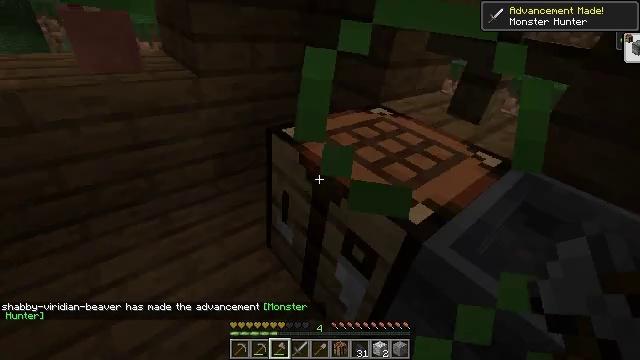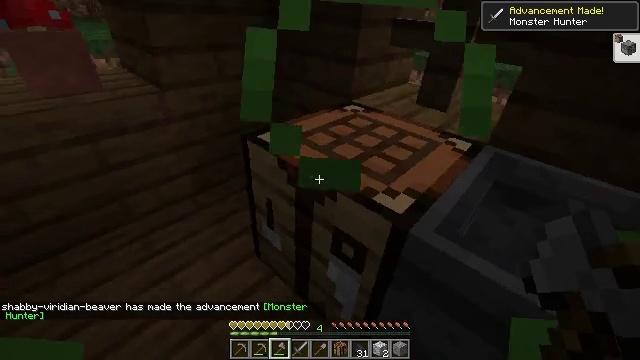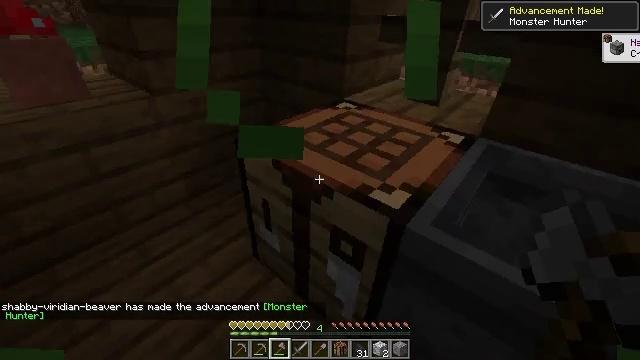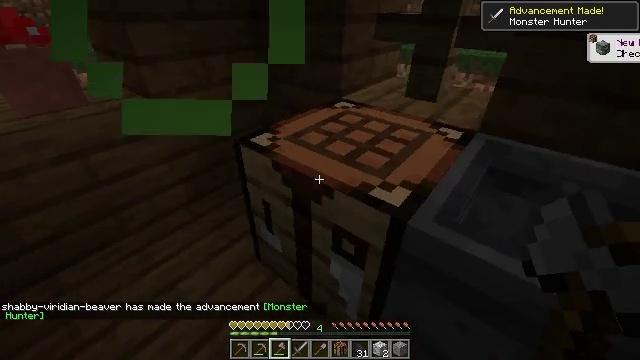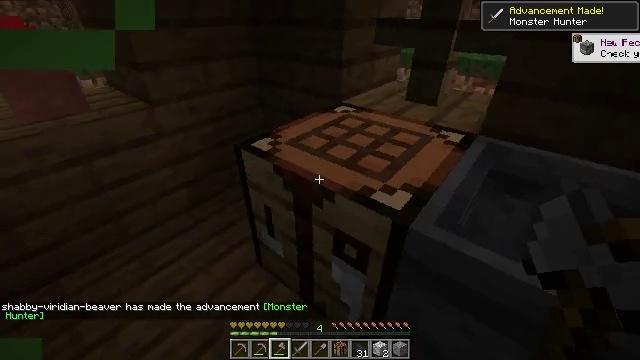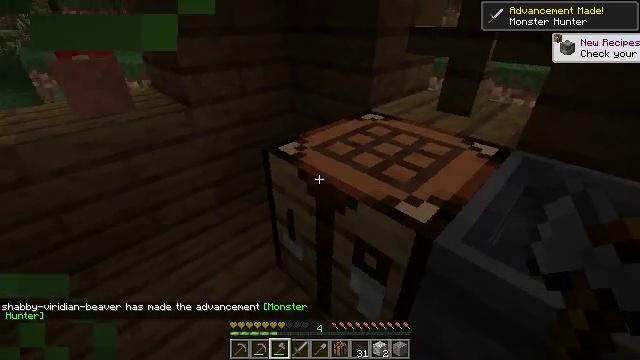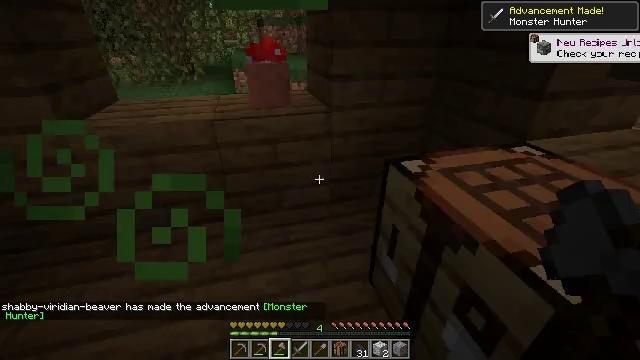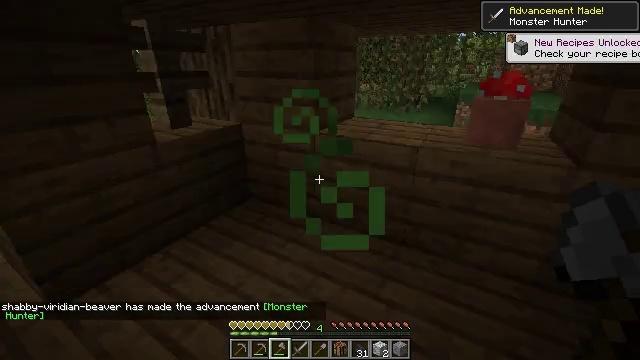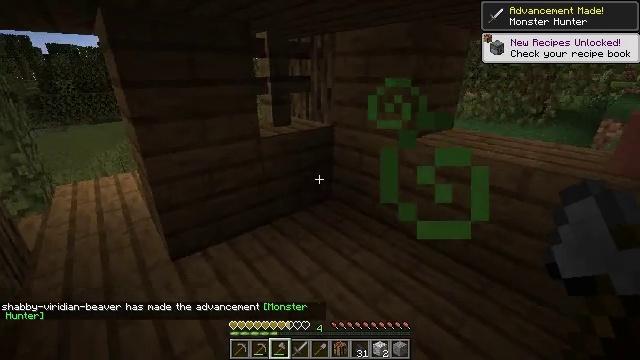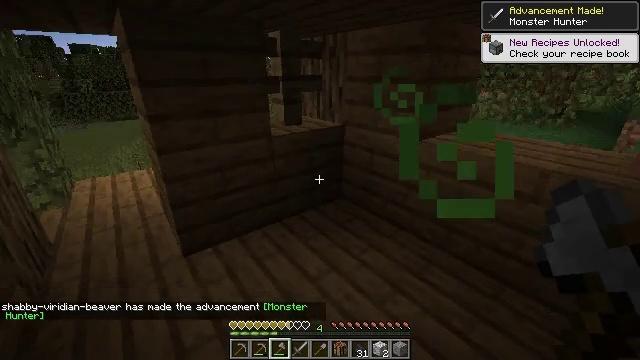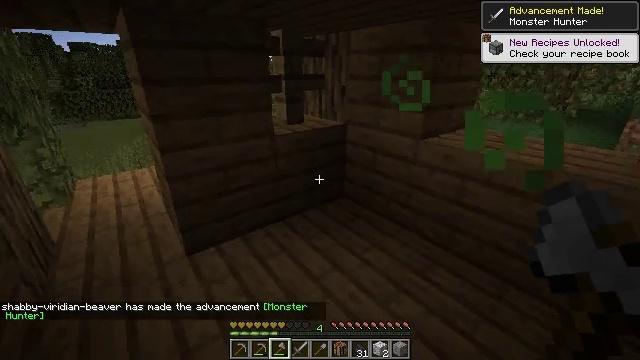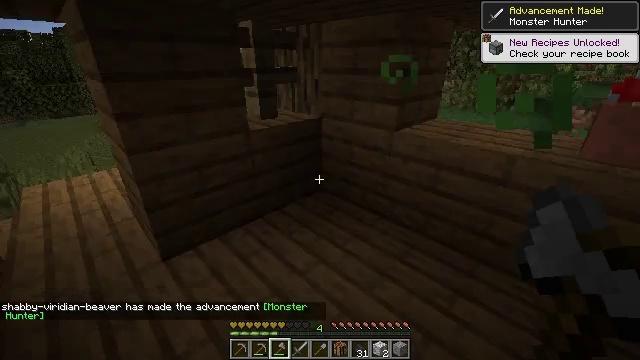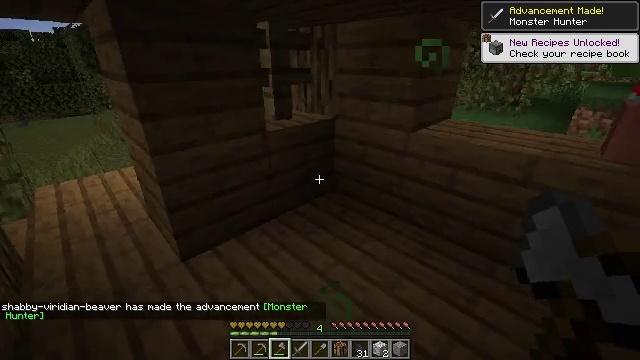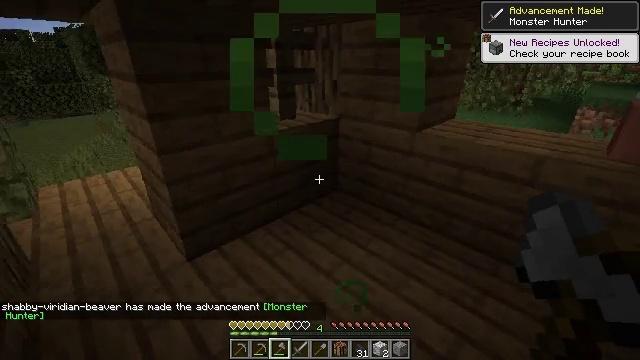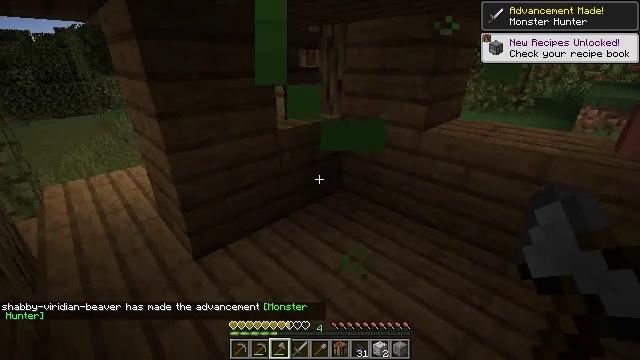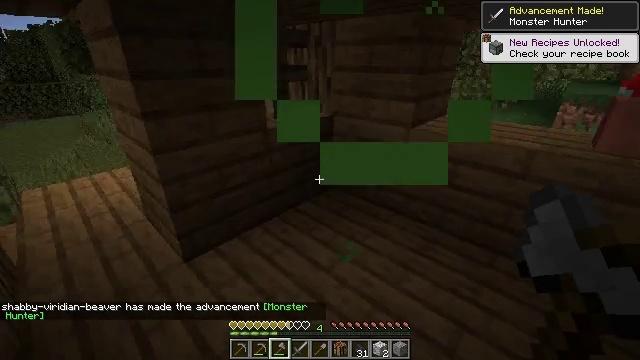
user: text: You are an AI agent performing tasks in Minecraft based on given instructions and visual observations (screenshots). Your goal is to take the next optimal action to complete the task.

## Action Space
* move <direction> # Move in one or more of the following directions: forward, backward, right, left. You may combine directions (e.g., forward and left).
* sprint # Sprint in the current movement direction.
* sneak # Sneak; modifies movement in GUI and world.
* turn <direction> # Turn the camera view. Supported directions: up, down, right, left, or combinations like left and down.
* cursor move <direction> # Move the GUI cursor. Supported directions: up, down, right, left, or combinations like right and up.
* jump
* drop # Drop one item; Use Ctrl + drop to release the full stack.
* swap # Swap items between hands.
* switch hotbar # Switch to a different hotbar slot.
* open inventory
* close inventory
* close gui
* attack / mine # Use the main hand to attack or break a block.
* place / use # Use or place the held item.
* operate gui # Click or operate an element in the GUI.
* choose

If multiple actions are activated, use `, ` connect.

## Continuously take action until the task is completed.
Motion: motion action
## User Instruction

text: Gather the potted red mushroom for decoration.
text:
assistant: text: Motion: turn right
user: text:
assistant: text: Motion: turn right
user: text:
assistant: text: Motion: no_op
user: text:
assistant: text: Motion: no_op
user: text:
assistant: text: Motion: turn left and up
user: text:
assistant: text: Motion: turn left and up
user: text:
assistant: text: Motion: turn left and up
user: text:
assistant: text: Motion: turn left and up
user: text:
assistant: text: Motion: turn left
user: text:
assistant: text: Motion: move left
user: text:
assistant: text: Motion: move left, turn right and down
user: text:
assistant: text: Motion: no_op
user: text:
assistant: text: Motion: no_op
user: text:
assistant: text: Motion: no_op
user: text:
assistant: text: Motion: turn right
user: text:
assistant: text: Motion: turn right and down
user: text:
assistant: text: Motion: turn right and down
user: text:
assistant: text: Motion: turn right and up
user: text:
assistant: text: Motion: turn right and up
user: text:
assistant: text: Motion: turn right and up
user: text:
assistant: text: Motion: move left, turn right
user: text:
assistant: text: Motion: move left
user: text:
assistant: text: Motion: move left
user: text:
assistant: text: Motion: move left
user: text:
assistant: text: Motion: no_op
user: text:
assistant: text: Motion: no_op
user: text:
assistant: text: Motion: no_op
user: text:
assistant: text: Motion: turn left
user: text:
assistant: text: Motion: turn left
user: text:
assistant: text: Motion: turn left and up